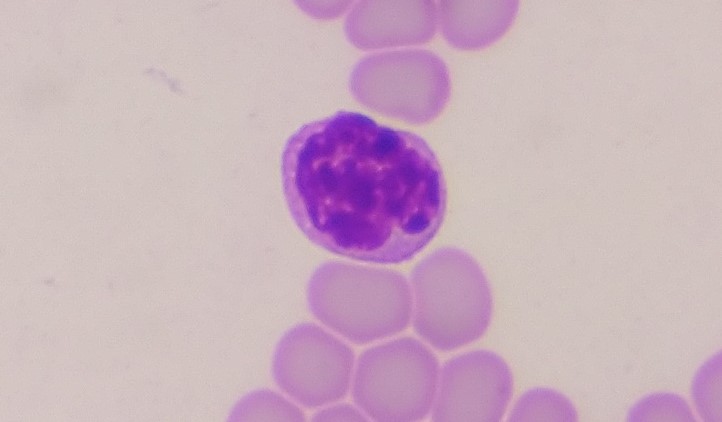
White blood cell type: Lymphocyte